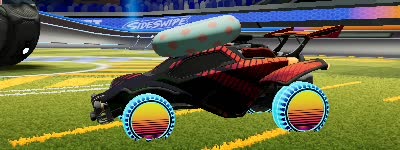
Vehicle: octane